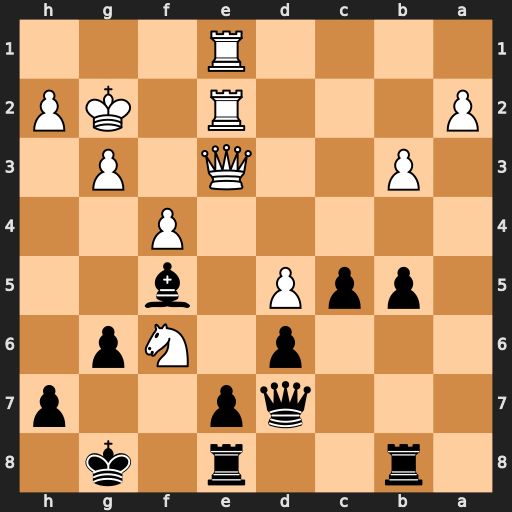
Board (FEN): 1r2r1k1/3qp2p/3p1Np1/1ppP1b2/5P2/1P2Q1P1/P3R1KP/4R3
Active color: b
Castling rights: -
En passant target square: -
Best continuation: exf6 Qxe8+ Rxe8 Rxe8+ Kf7